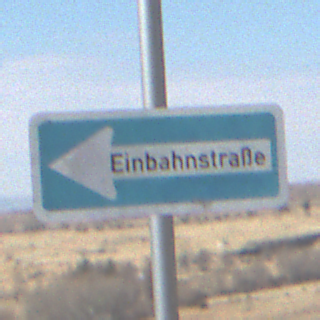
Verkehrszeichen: EinbahnstrasseLinksweisend
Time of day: Midday
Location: Outdoor (Nature)
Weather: Clear
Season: NotSpecified
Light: Natural